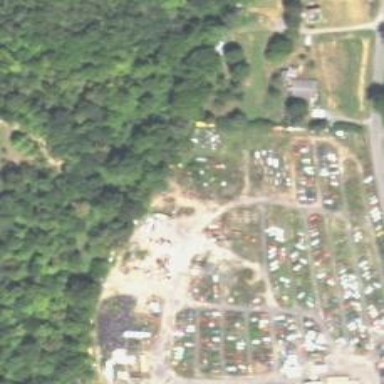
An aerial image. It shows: Scrap yard situated in industrial area.